Question: I am trying to get which of the * is clicked in text of label as in picture.

NOTE : Number of * is not known at first.User inputs it.So the position of mouse click is not useful.
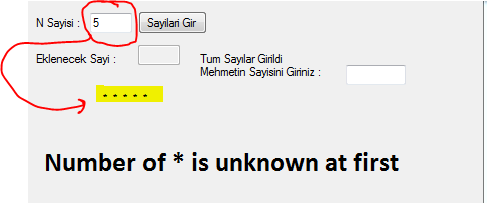
Answer: Answer is :
X of first *'s location is known, equals = 10 .The asterisks are spaced equally,distance between two * is ~15 pixel .
When user clicks on one of asterisks , index of asterisks can be calculated as the code below
'''
private void label4_MouseDoubleClick(object sender, MouseEventArgs e)
{
double t = (e.X - 10) / 15.0;
int indexOfClickedAsterisk=(int)Math.Round(t) + 1;
}
'''